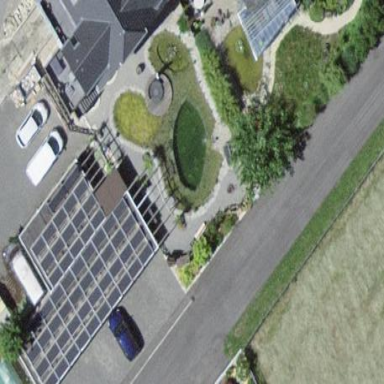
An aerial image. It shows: Garage.